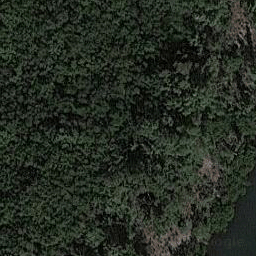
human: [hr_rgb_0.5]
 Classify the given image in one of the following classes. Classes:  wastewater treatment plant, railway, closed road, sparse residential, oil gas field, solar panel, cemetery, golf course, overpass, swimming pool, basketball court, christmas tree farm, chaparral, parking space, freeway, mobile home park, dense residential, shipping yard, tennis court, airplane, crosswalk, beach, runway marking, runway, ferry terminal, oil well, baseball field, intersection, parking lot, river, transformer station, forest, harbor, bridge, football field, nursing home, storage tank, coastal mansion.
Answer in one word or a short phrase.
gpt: forest